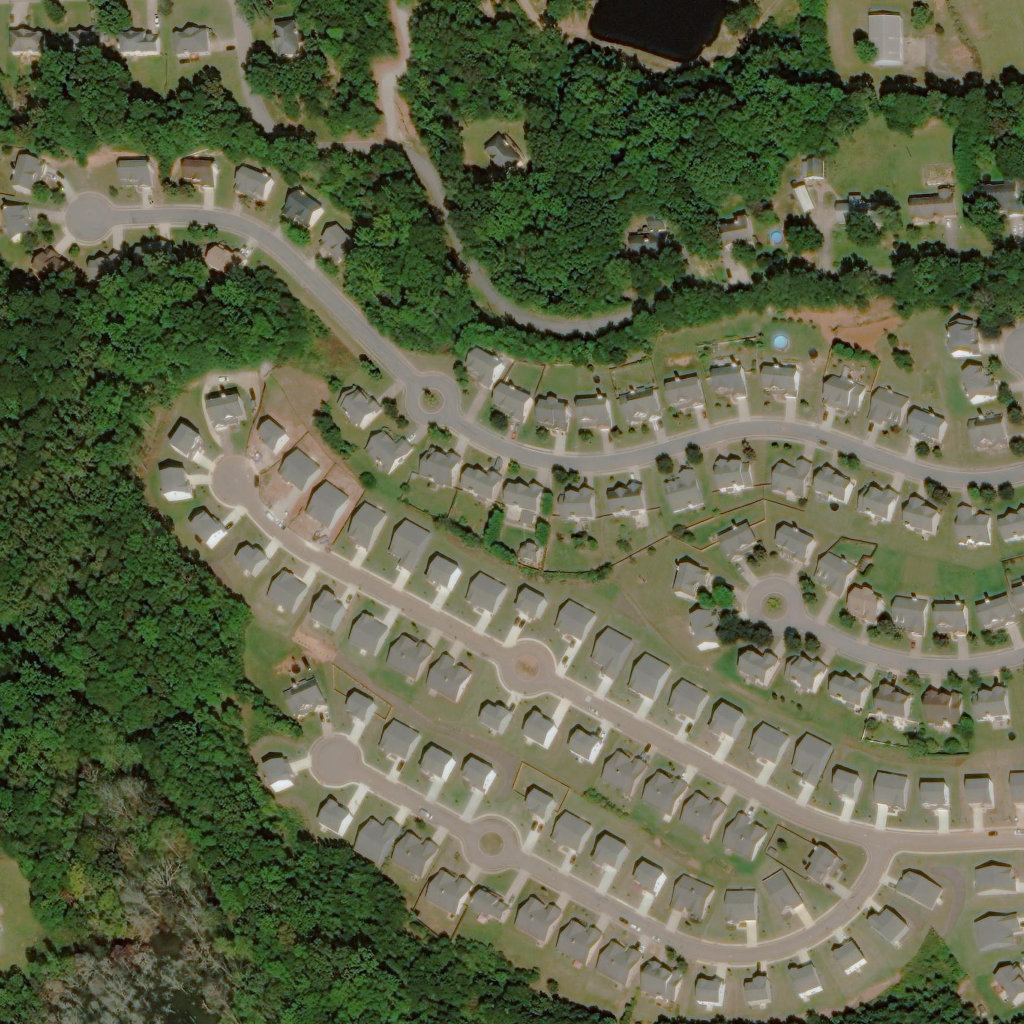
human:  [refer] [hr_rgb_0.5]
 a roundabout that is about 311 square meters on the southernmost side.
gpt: <box>[[45, 79, 49, 83, 0]]</box>